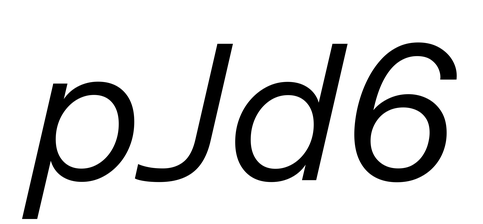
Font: InstrumentSans-Italic_Italic